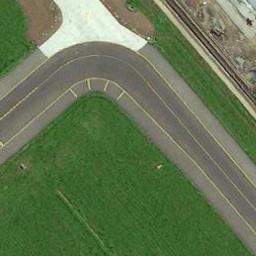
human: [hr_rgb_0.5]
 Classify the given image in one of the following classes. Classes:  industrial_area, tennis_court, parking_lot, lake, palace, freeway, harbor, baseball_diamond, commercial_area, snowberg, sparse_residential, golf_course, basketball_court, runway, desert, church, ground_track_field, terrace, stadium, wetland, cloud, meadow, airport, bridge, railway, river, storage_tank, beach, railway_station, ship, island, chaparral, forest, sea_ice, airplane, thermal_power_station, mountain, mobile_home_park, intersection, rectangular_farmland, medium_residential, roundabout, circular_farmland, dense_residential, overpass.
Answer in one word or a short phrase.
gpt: runway